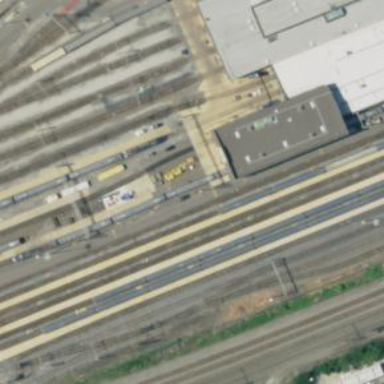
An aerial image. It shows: Railway yard.